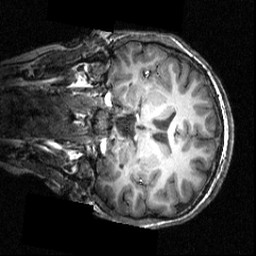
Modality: T1w
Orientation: coronal
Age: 18
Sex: male
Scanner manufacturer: siemens
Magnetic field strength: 3.951 T
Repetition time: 1.5 s
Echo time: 0.00335 s